Question: What is the reading of the measurement in the image?
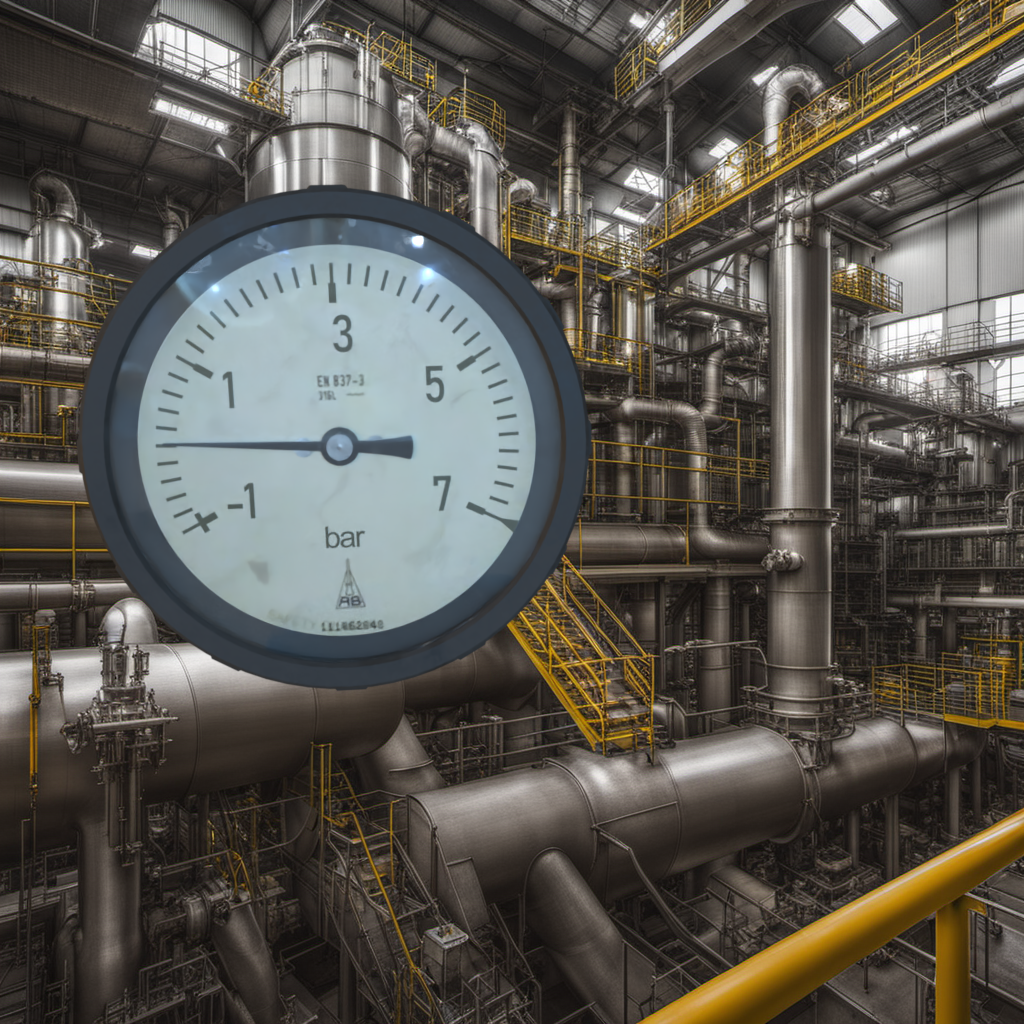
Answer: The result is 0.05
Question: What is the value range of this measurement?
Answer: The range is from -1 to 7
Question: What is the minimum and maximum value of the measurement shown in the image?
Answer: The minimum value is -1 and the maximum value is 7